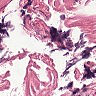
Metastatic tissue present: no